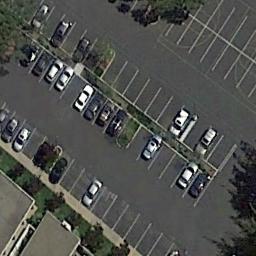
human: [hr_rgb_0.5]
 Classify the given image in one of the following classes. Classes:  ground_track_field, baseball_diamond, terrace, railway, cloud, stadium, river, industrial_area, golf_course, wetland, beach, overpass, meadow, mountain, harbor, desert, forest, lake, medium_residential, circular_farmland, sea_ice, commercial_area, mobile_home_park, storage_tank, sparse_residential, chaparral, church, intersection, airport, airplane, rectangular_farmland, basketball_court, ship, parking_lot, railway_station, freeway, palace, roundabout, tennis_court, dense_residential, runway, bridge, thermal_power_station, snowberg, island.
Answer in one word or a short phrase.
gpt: parking_lot